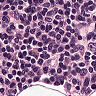
Metastatic tissue present: no